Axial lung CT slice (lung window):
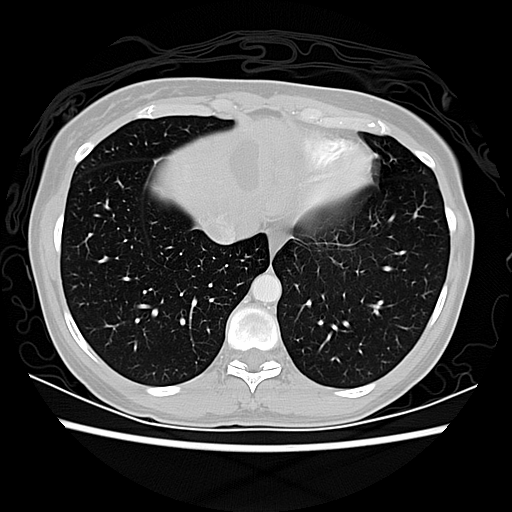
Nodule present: no